Question: I have a 2D line plot:
'''
d3 = [1, 3, 5, 6, 8, 9];
plot(d3, '-ob');
'''
I would like to know how to insert a value into the markers of the line plot, such as inserting the y values into the center of the markers. For example:

Would this be possible?
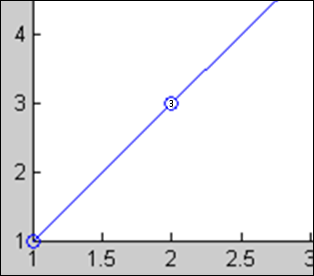
Answer: Use <URL> to suit your purpose. You may have to play with the marker size and text alignment, but it's a fairly straightforward process.
For example:
'''
% plot the data
figure
d3 = [1, 3, 5, 6, 8, 9];
n = 1:numel(d3);
plot(n,d3, '-ob','markersize',10,'markerfacecolor','w');
% step through the points in d3 and display a text label for each of them
for idx = 1:numel(d3)
text(n(idx),d3(idx), num2str(d3(idx)),...
'FontSize',8,...
'HorizontalAlignment','center');
end
'''